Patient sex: F
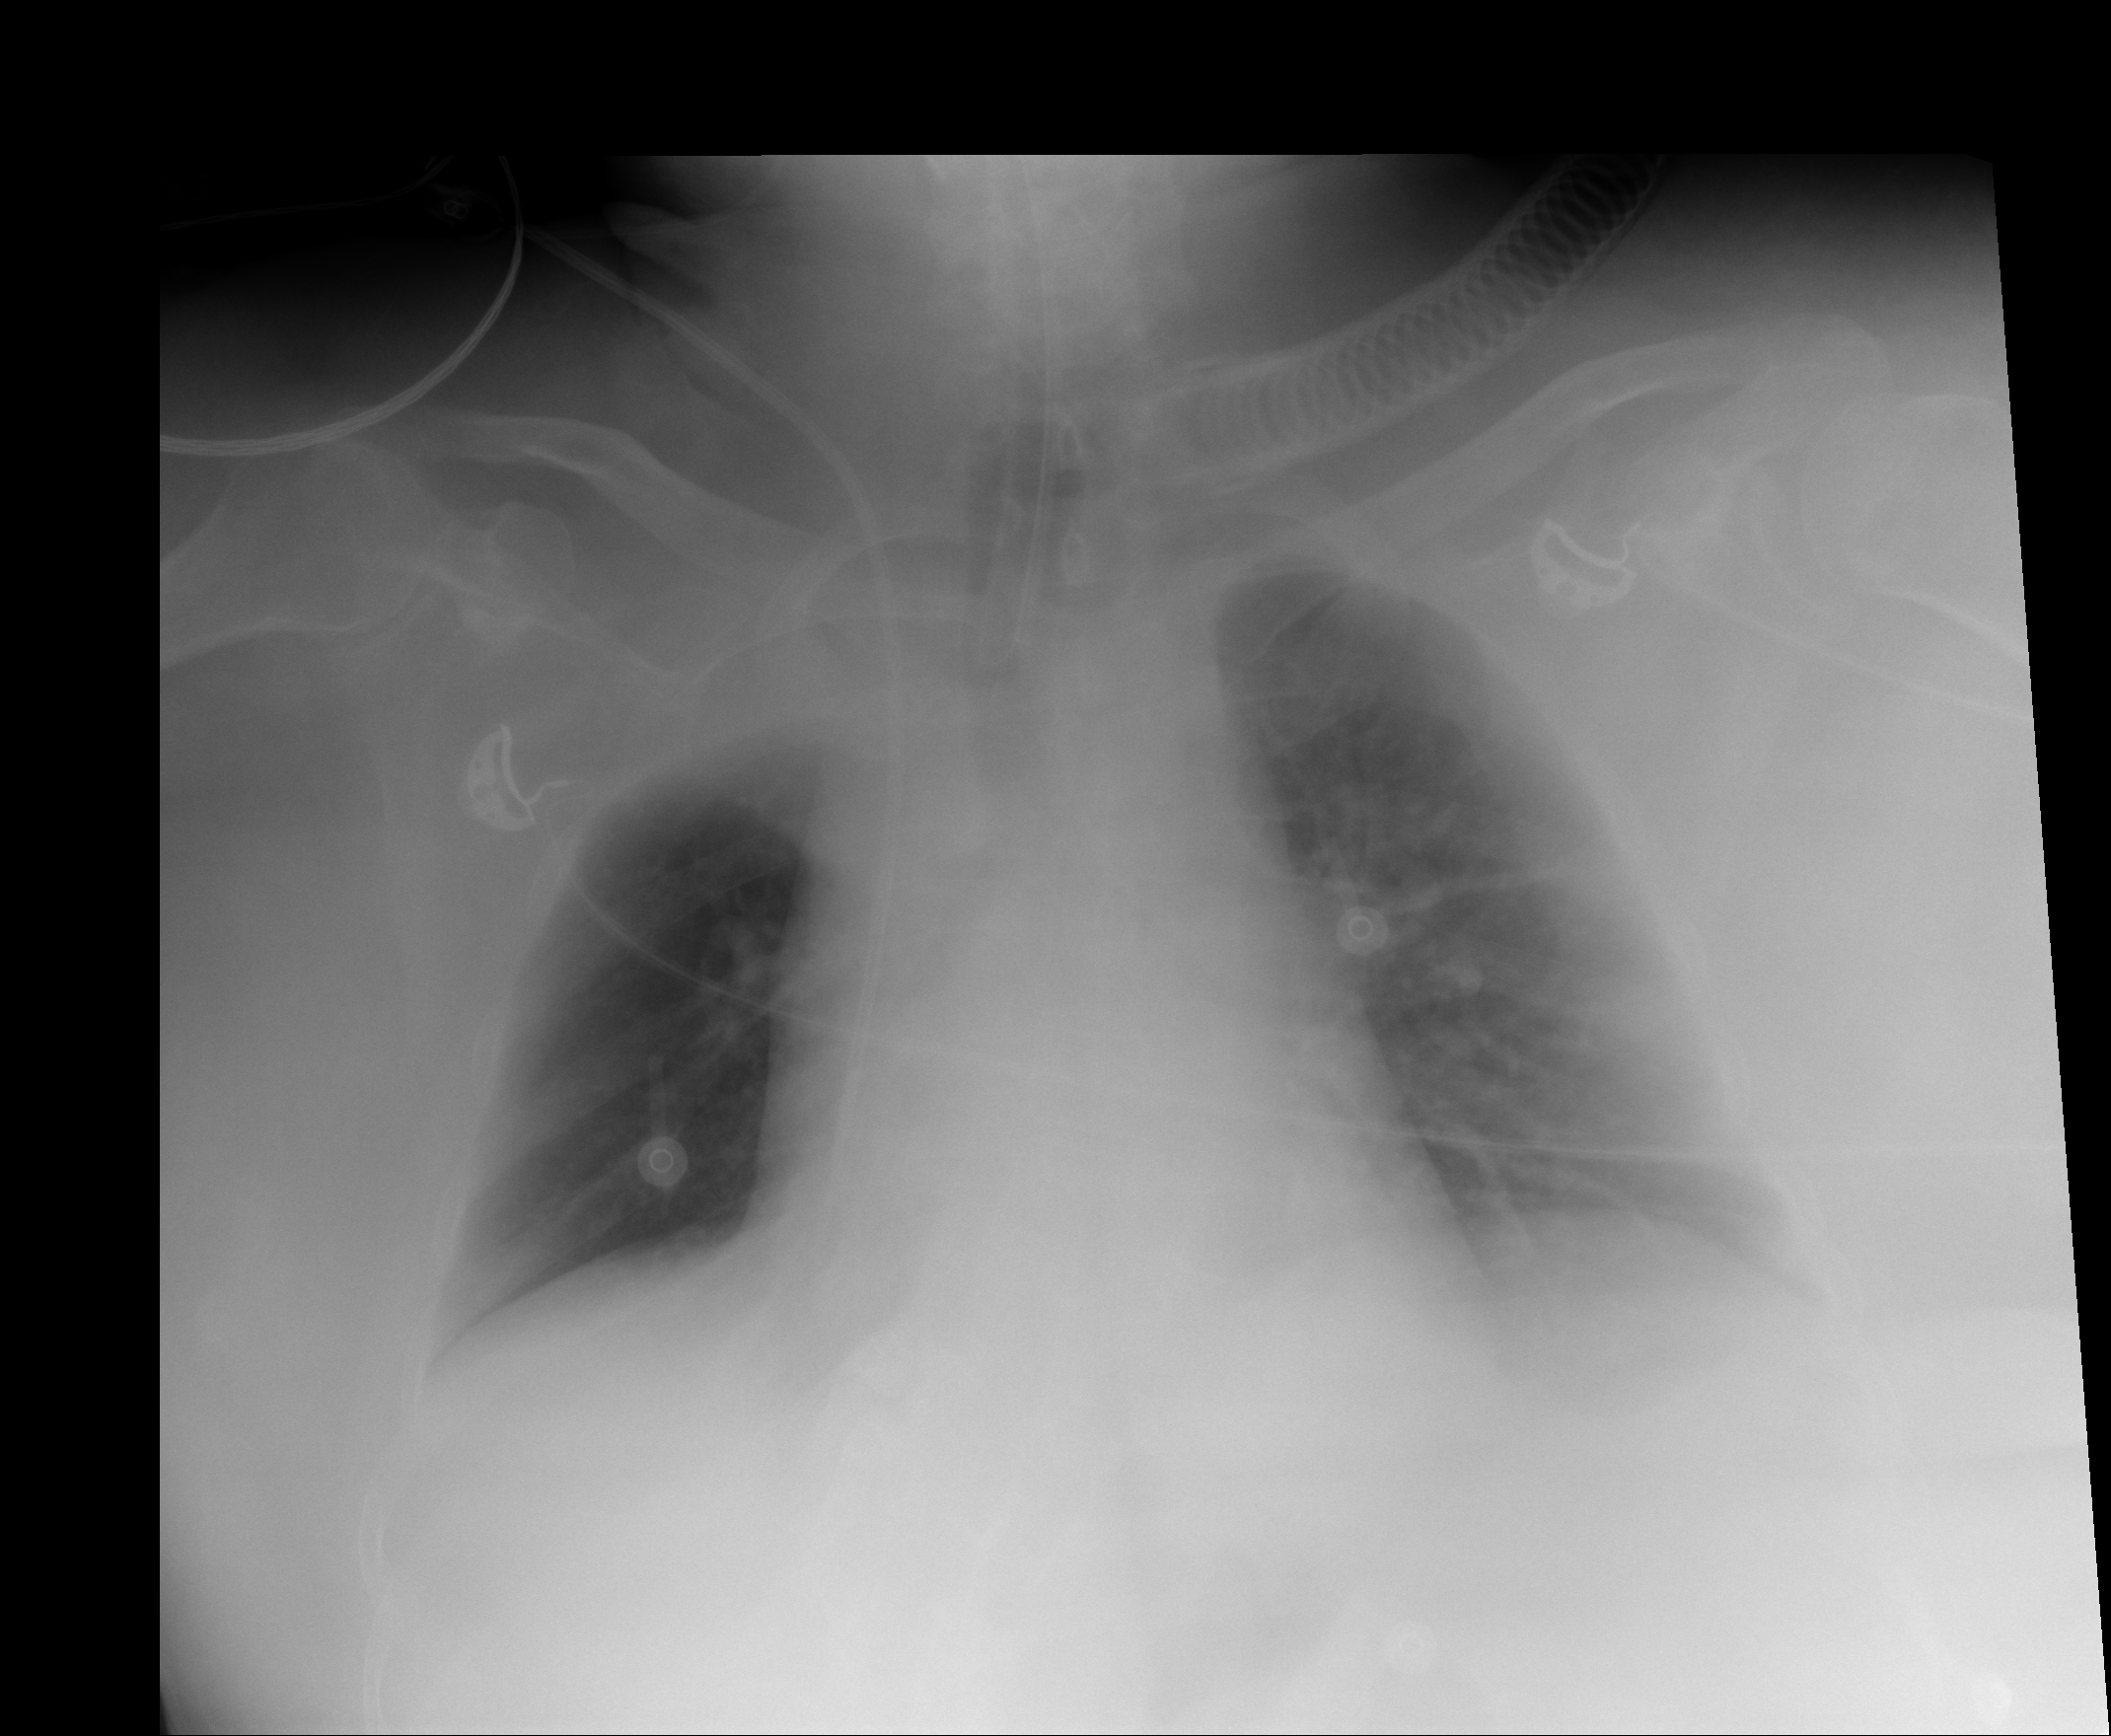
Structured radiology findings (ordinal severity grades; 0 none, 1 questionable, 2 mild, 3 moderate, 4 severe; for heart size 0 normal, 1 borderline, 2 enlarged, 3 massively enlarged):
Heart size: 0
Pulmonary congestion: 1
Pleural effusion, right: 0
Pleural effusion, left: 0
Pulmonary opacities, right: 0
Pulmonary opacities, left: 1
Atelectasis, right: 0
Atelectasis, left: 0